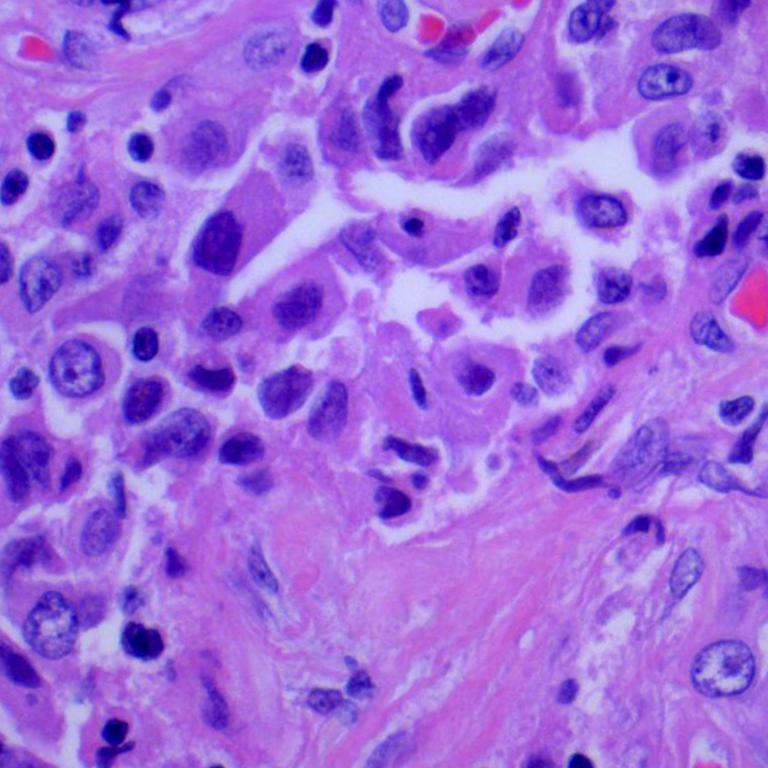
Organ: lung
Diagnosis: adenocarcinomas